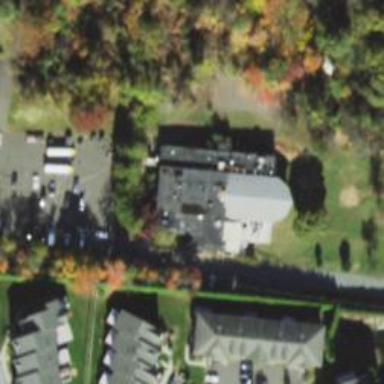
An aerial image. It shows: School.